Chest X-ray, PA view. Patient: 59 years old, sex F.
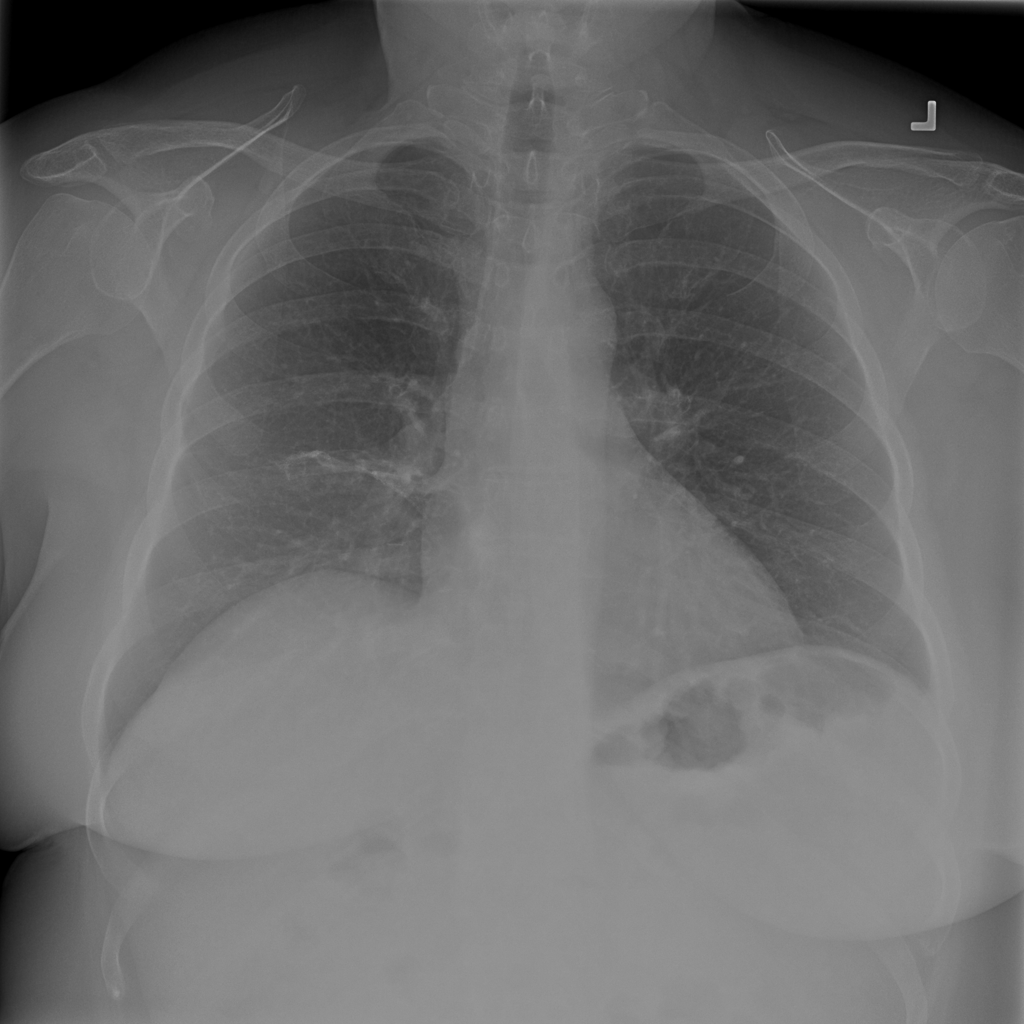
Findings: No Finding